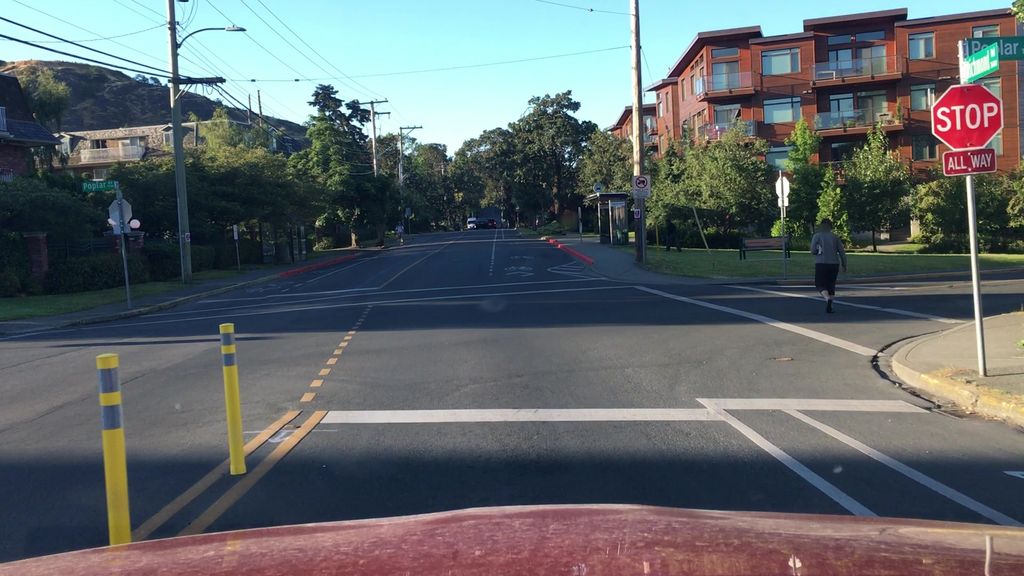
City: victoria